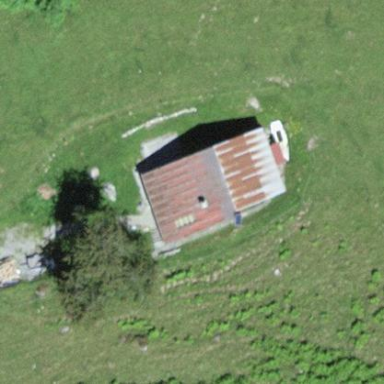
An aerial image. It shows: Barn.